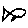
Label: fish